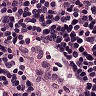
Metastatic tissue present: no